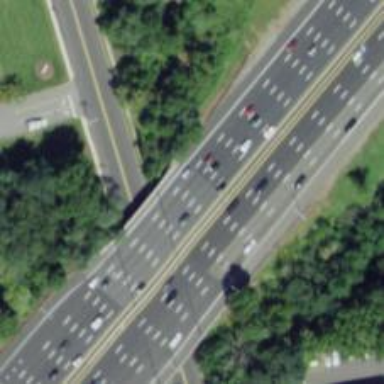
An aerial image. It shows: Urban freeway or expressway.